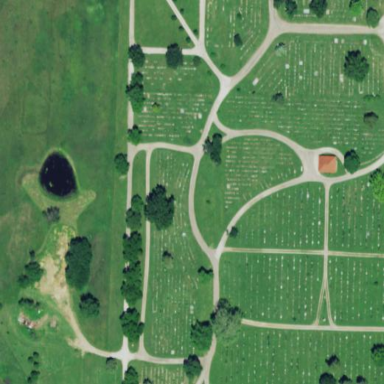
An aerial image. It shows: Grave yard.